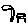
Label: car